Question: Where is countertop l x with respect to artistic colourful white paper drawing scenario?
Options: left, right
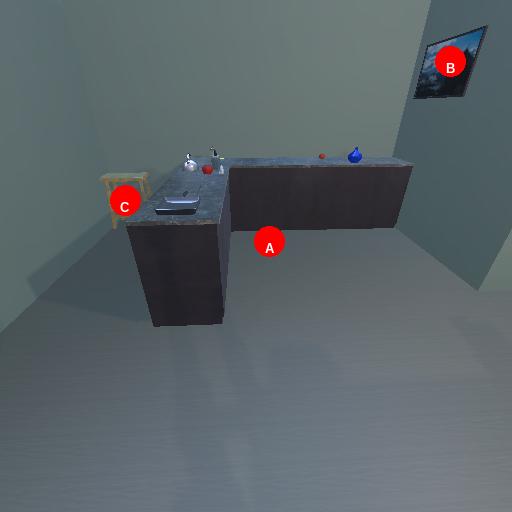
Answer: left